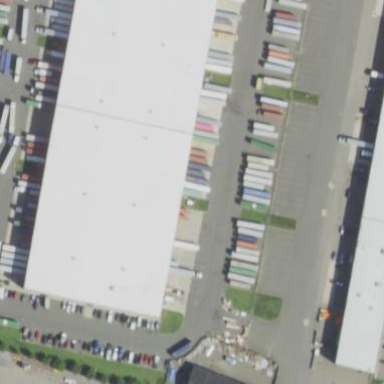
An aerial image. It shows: Industrial area with warehouses.